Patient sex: M
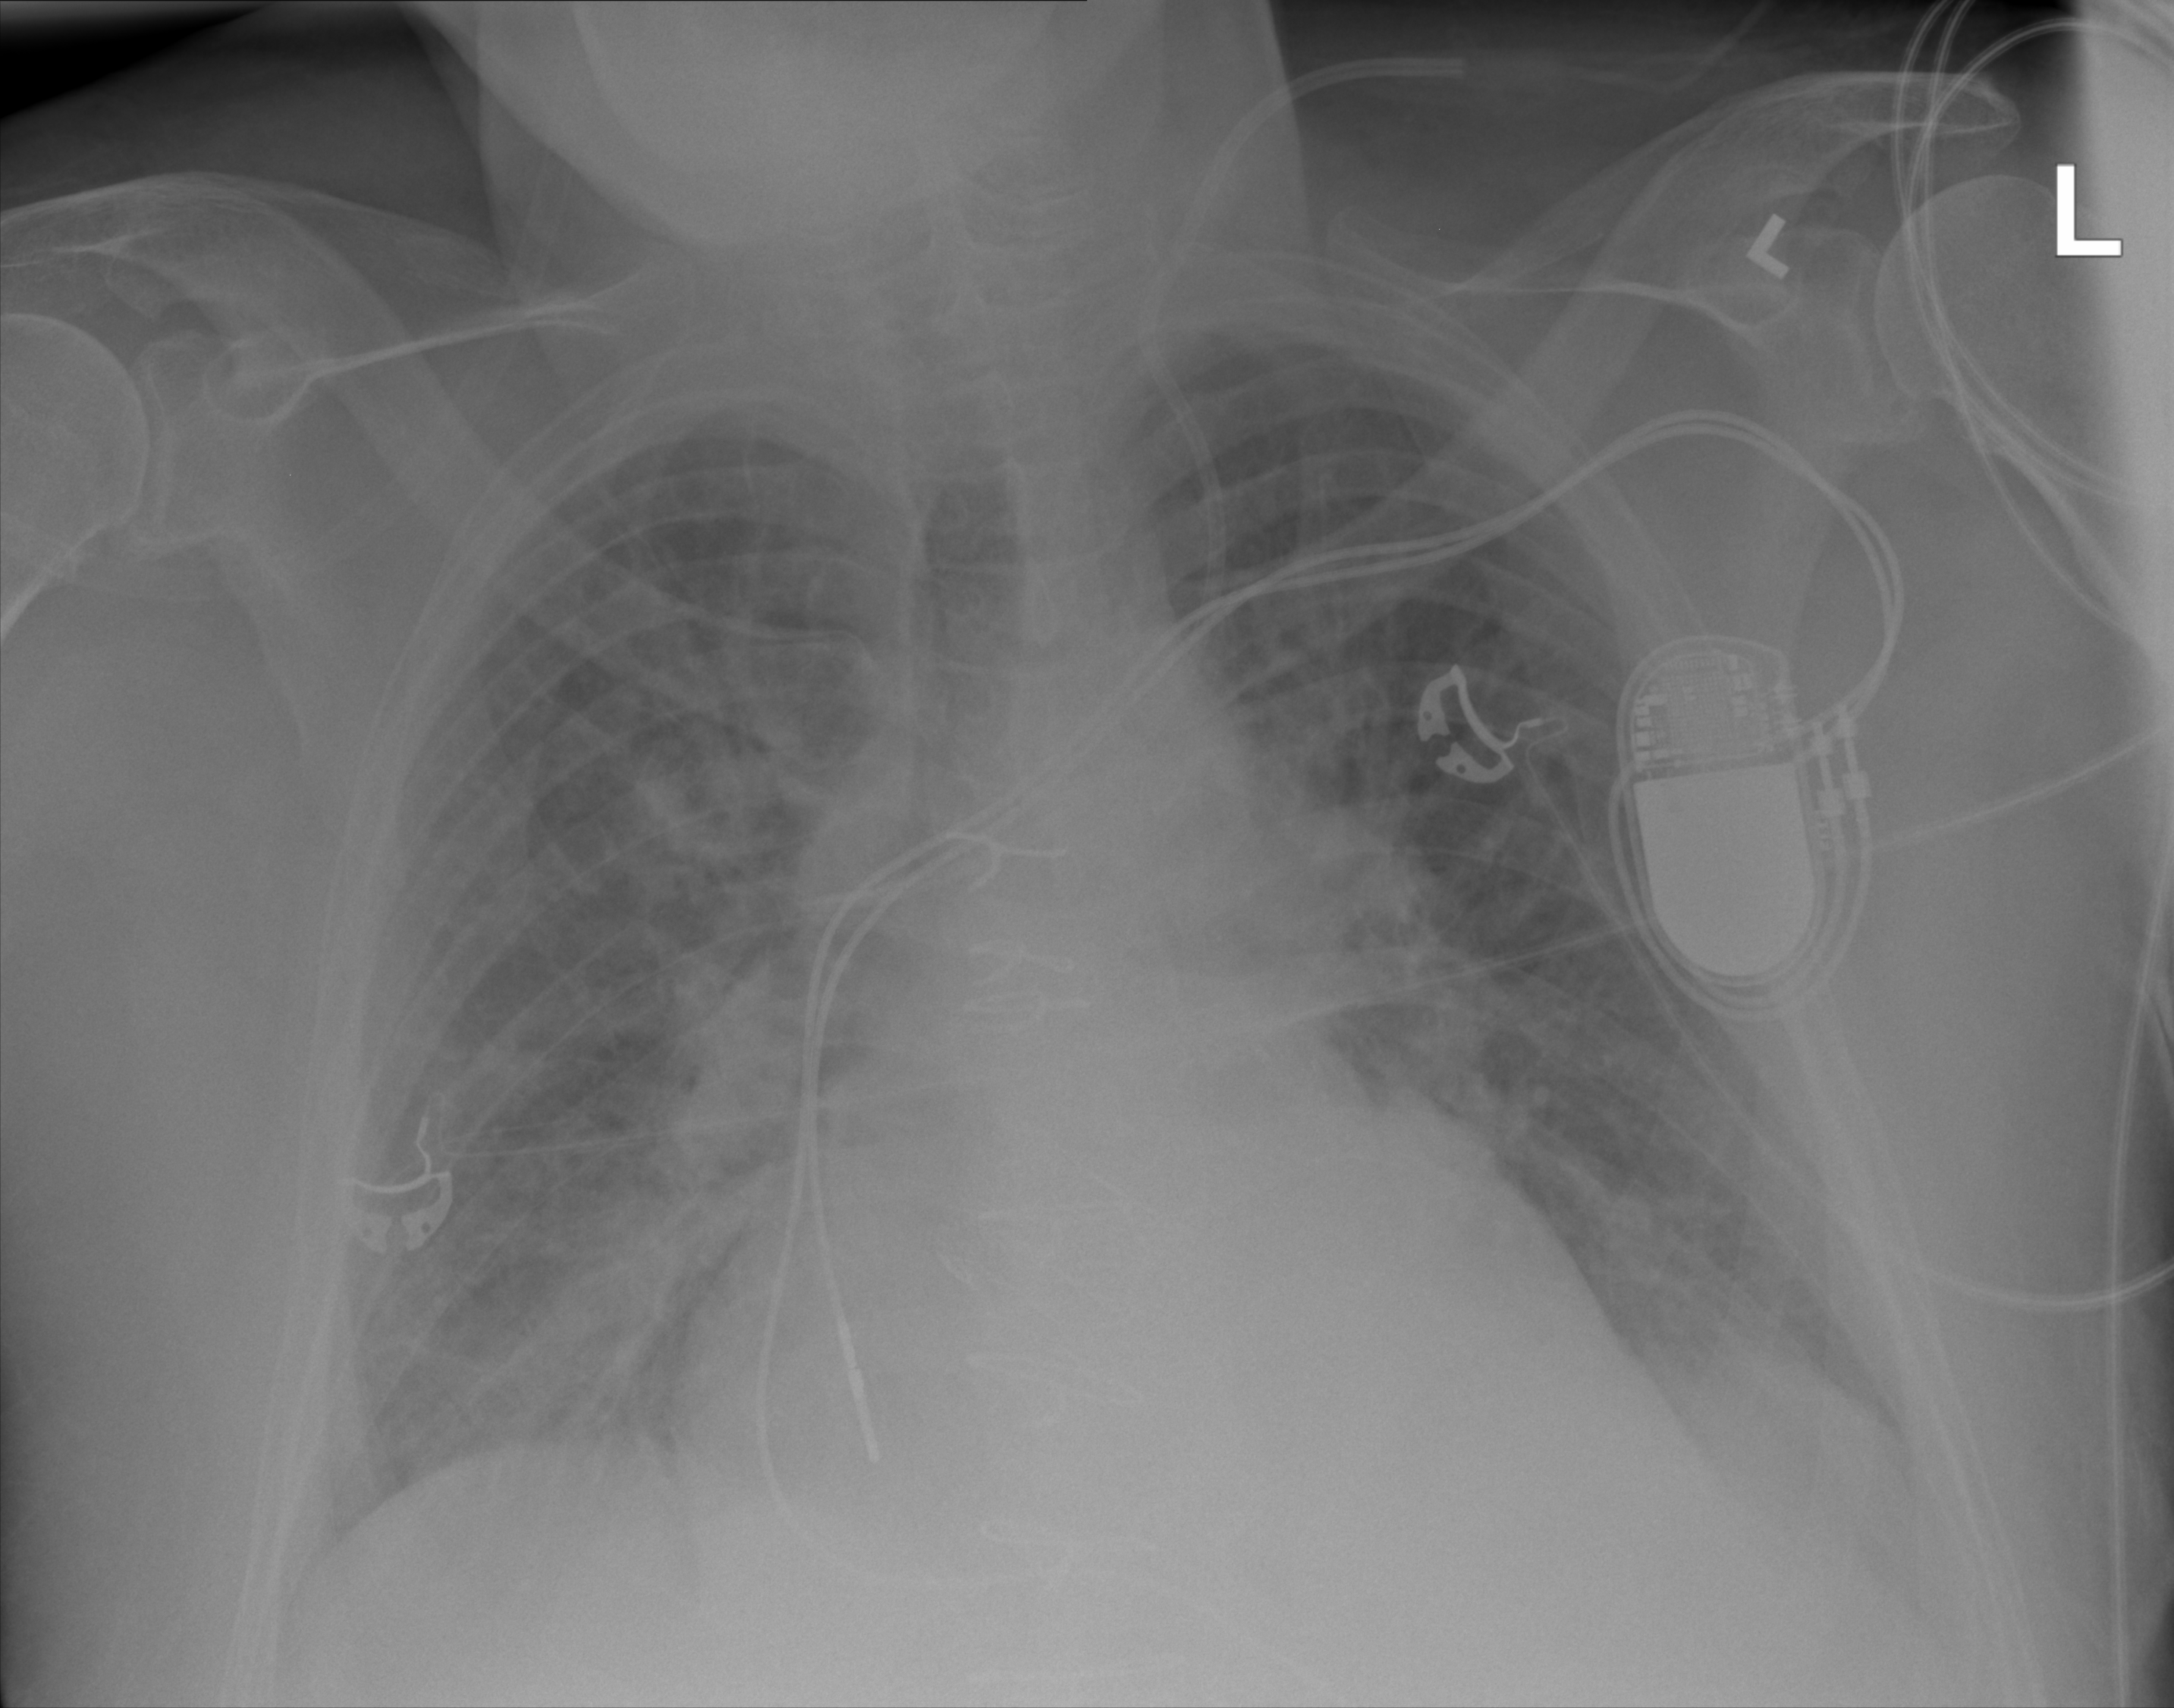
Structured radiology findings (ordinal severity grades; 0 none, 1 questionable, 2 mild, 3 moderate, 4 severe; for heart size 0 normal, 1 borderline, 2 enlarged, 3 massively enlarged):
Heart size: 3
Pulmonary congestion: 2
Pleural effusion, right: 0
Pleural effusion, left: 2
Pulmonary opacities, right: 2
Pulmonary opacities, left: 2
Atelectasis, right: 2
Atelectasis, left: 2